Question: I have a TextBlock with a fixed size thats wrapping text. sometimes short sometimes long.
If the text is getting to long it isnt displayed entirely like this

How can i make the Fontsize flexible to make the text fit the TextBox with static size?
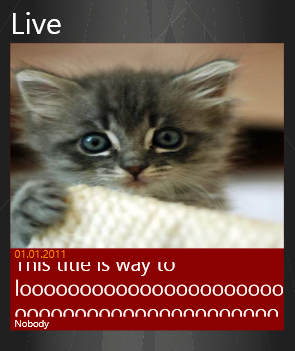
Answer: My solution is the following:
Set the fontsize to a value, than which you don't want any bigger.
The ActualHeight of the TextBlock changes, when you change the font size or when the content is changed. I built the solution based upon this.
You should create an event handler for the SizeChanged event and write the following code to it.
'''
private void MyTextBlock_SizeChanged(object sender, SizeChangedEventArgs e)
{
double desiredHeight = 80; // Here you'll write the height you want the text to use
if (this.MyTextBlock.ActualHeight > desiredHeight)
{
// You want to know, how many times bigger the actual height is, than what you want to have.
// The reason for Math.Sqrt() is explained below in the text.
double fontsizeMultiplier = Math.Sqrt(desiredHeight / this.MyTextBlock.ActualHeight);
// Math.Floor() can be omitted in the next line if you don't want a very tall and narrow TextBox.
this.MyTextBlock.FontSize = Math.Floor(this.MyTextBlock.FontSize * fontsizeMultiplier);
}
this.MyTextBlock.Height = desiredHeight; // ActualHeight will be changed if the text is too big, after the text was resized, but in the end you want the box to be as big as the desiredHeight.
}
'''
The reason why I used the Math.Sqrt() is that if you set the font size to half as big as before, then the area that the font will use, will be one quarter the size, then before (because it became half as wide and half as tall as before). And you obviously want to keep the width of the TextBox and only change the height of it.
If you were lucky, the font size will be appropriate after this method gets executed once. However, depending on the text that gets re-wrapped after the font size change, you might be so "unlucky", that the text will be one line longer than you would want it to be.
Luckily the event handler will be called again (because you changed the font size) and the resizing will be done again if it is still too big.
I tried it, it was fast and the results looked good.
However, I can imagine, that in a really unlucky choice of text and height, the correct font size would be reached after several iterations. This is why I used Math.Floor(). All in all, it doesn't matter much if the font size is in the end 12.34 or 12 and this way I wouldn't be concerned about an "unlucky" text, which will take too long to render.
But I think Math.Floor() can be omitted if you don't want to have a really tall text box (like 2000 pixels) with a lot of text.